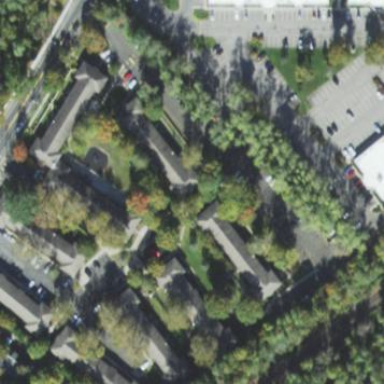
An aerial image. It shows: Residential area with apartments.